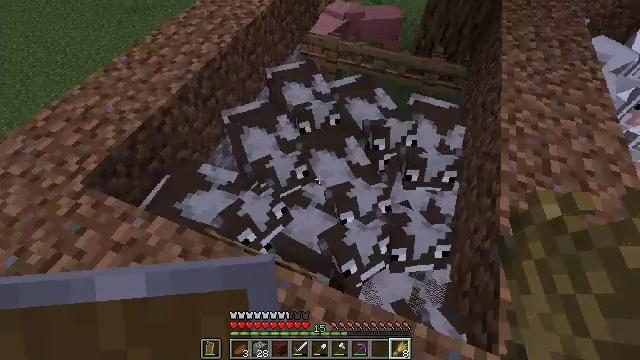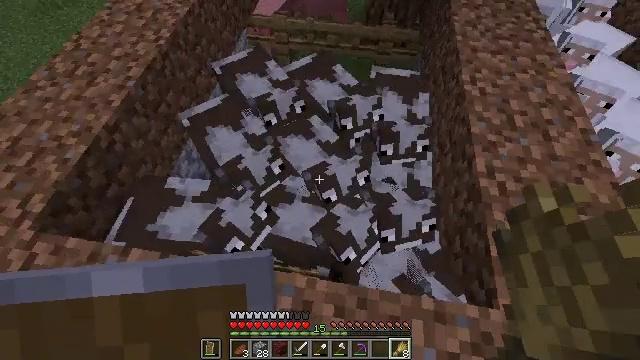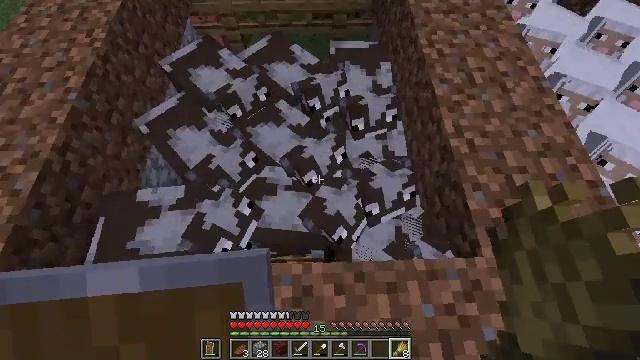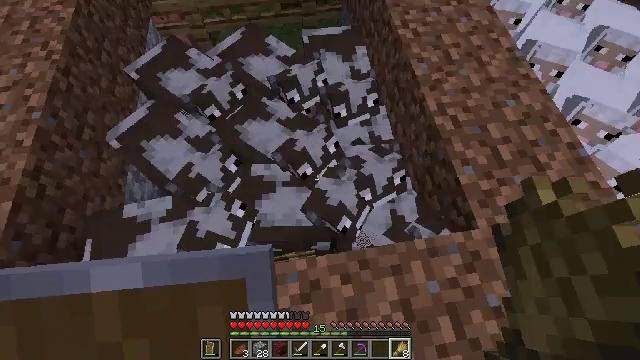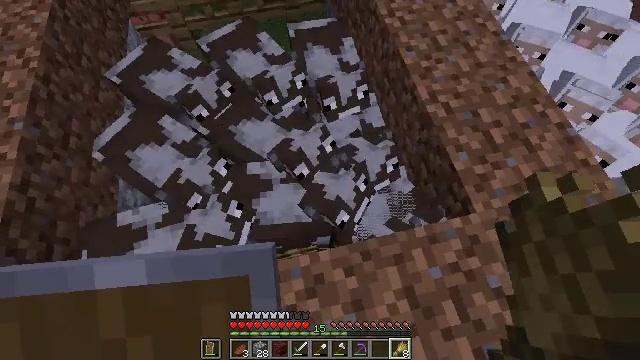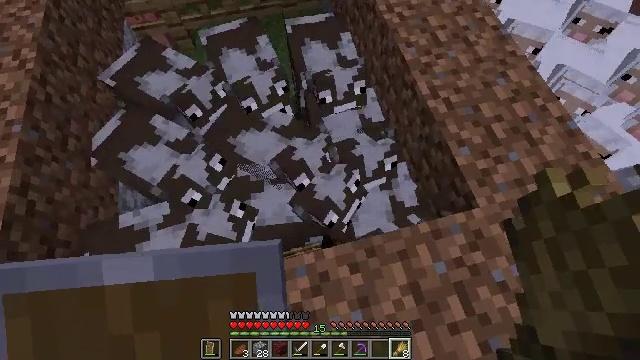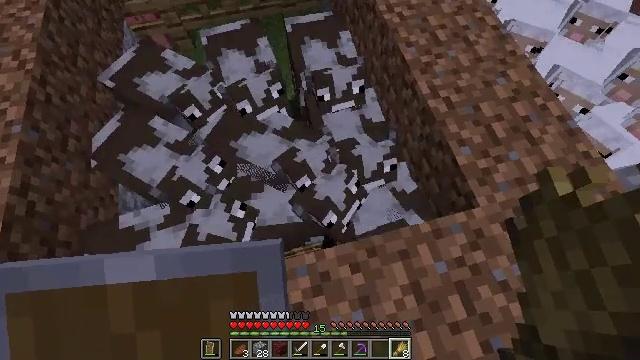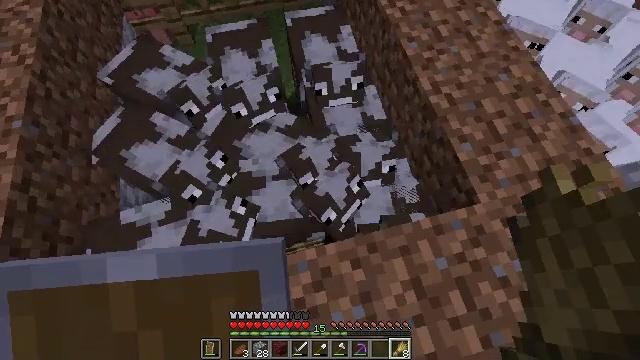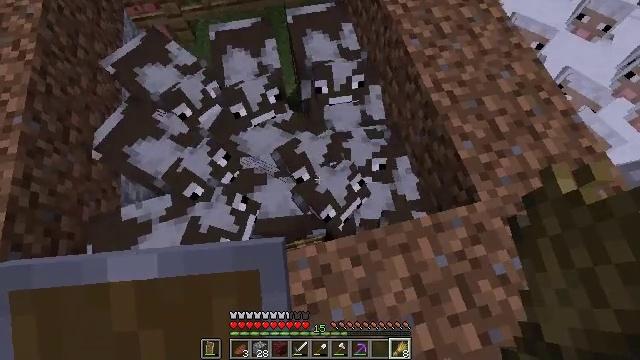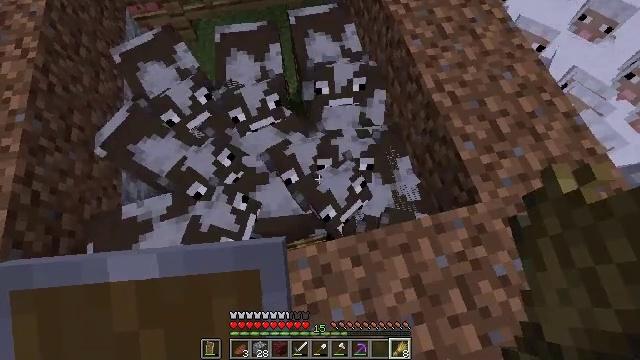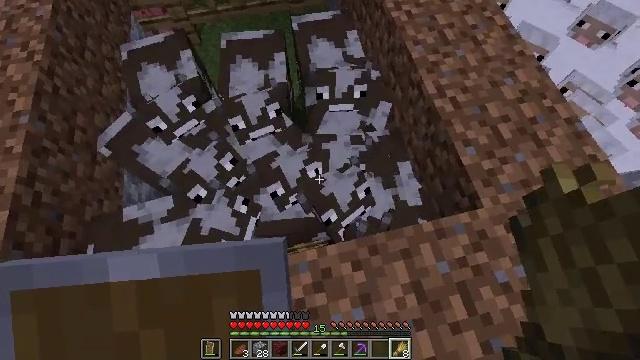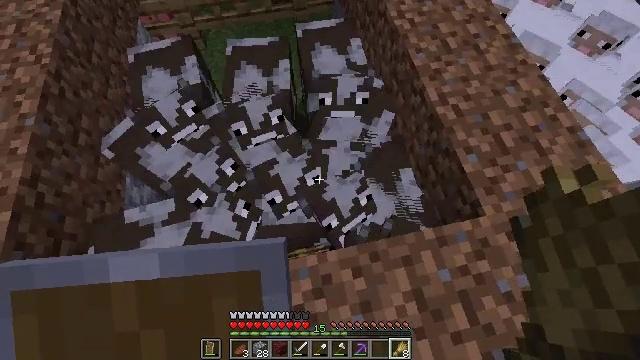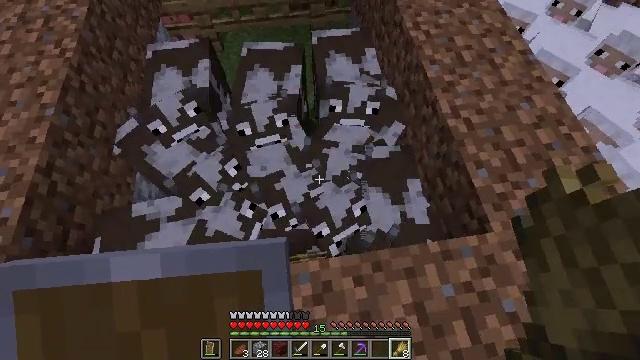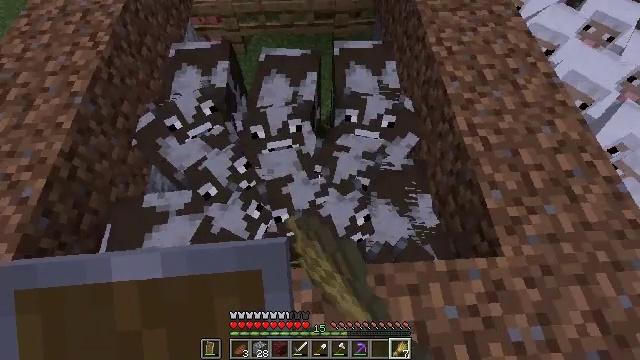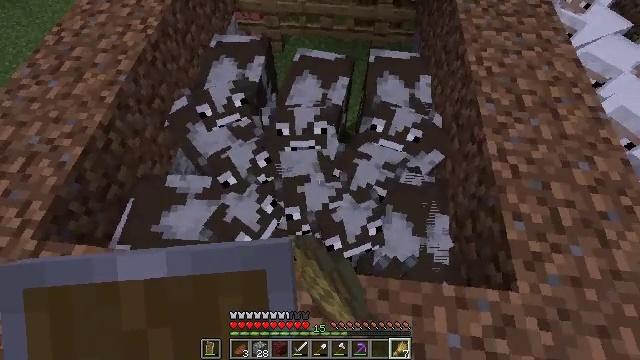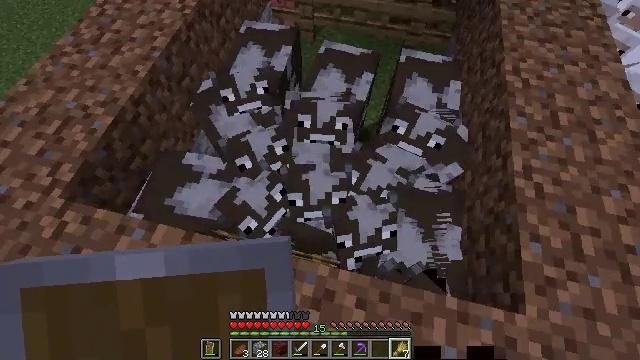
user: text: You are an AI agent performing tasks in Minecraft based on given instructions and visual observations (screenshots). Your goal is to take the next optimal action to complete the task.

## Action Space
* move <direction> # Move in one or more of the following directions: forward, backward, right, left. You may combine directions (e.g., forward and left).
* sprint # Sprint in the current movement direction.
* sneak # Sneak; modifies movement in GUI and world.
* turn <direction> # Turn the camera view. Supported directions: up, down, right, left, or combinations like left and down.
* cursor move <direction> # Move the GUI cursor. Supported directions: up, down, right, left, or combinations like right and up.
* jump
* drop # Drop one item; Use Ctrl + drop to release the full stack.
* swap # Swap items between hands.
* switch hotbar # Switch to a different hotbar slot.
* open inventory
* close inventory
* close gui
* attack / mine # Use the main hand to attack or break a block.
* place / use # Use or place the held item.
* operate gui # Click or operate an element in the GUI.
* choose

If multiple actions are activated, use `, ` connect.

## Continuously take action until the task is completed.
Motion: motion action
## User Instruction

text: Break the mature wheat plants.
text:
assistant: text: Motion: turn right and down
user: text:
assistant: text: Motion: turn right and down
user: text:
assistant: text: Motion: turn right and down
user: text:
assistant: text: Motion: turn right and down
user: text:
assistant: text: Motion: turn right
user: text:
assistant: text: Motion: no_op
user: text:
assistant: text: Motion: use / place
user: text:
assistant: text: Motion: use / place
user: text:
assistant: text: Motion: use / place
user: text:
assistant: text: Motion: no_op
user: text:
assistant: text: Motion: turn up
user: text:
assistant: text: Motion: turn left and up
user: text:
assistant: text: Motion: turn left and up
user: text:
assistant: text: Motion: turn left, use / place
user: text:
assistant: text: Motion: turn left and down, use / place
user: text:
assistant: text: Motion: turn left, use / place
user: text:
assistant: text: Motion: turn left and up
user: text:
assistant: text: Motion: turn left and up, use / place
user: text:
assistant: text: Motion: turn left and down, use / place
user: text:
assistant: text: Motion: turn left, use / place
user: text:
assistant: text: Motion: turn left and up
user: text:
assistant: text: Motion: turn left and up, use / place
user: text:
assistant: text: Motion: turn left, use / place
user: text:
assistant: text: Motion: turn left, use / place
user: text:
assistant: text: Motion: turn left
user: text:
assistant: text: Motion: turn left and up, use / place
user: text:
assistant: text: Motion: use / place
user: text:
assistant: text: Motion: use / place
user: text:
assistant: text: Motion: no_op
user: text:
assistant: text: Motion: use / place